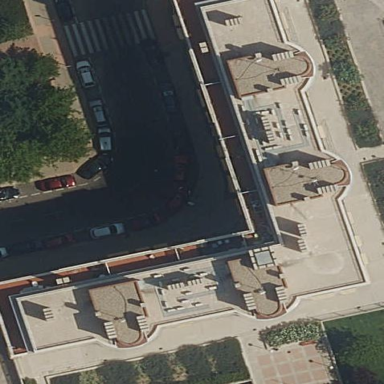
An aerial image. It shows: Residential building.